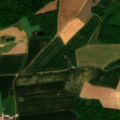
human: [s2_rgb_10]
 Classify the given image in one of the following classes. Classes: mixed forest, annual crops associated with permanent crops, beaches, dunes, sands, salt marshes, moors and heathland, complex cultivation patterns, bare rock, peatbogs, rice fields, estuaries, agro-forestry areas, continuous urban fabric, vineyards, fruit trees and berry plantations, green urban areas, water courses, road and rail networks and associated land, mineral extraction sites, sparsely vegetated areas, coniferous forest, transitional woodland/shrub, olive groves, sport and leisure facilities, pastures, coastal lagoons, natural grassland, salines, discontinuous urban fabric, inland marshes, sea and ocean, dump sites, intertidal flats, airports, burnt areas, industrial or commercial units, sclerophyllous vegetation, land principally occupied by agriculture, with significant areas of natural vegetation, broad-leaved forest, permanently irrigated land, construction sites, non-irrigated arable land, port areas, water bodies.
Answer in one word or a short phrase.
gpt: non-irrigated arable land, complex cultivation patterns, broad-leaved forest